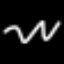
Label: squiggle